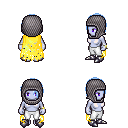
a pixel art fantasy rpg character, female body template, dark elf, purple skin, yellow tattered cape, white pants, white cyan bangs hairstyle, chain hood, bracelets, metal boots, four views (front, back, left, right), 2x2 character sprite sheet, small pixel art, hard edges, no anti-aliasing